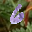
Label: 6